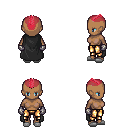
a pixel art fantasy rpg character, female body template, human, dark skin, black cape, gold greaves, ruby red short mohawk hairstyle, metal gloves, white slippers, four views (front, back, left, right), 2x2 character sprite sheet, small pixel art, hard edges, no anti-aliasing